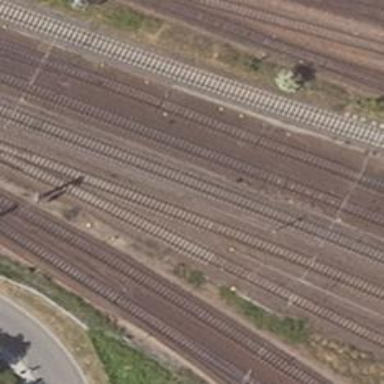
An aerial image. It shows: Railway switch.